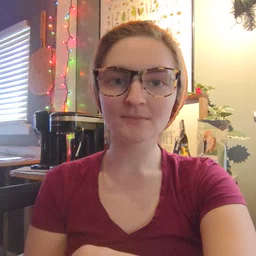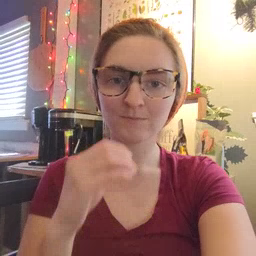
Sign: balloon